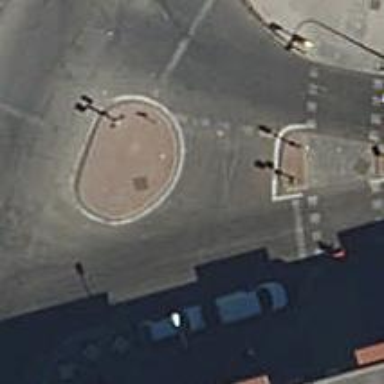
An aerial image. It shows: Crossing with traffic signals.